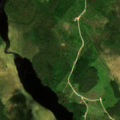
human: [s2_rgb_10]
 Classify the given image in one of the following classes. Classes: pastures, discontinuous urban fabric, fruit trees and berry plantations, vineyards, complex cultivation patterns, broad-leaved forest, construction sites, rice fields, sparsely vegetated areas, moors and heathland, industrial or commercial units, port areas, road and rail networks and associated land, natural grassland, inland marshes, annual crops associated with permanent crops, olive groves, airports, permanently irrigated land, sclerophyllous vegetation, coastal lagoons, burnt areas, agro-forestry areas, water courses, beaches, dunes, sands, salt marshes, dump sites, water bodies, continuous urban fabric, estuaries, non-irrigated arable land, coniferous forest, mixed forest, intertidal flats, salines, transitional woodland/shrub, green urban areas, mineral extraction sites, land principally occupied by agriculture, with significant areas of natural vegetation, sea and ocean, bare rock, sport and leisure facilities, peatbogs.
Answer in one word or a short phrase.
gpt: coniferous forest, mixed forest, transitional woodland/shrub, water bodies